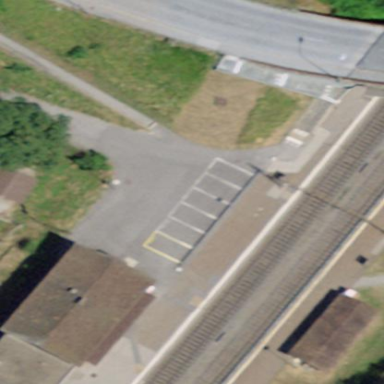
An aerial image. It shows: Parking area specifically designed for park and ride for train commuters.